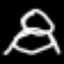
Label: frog